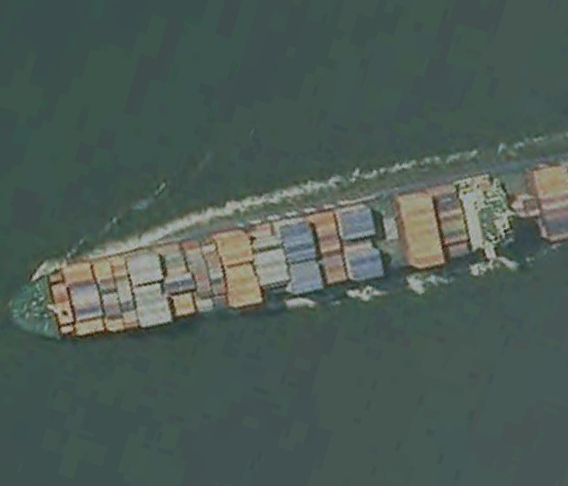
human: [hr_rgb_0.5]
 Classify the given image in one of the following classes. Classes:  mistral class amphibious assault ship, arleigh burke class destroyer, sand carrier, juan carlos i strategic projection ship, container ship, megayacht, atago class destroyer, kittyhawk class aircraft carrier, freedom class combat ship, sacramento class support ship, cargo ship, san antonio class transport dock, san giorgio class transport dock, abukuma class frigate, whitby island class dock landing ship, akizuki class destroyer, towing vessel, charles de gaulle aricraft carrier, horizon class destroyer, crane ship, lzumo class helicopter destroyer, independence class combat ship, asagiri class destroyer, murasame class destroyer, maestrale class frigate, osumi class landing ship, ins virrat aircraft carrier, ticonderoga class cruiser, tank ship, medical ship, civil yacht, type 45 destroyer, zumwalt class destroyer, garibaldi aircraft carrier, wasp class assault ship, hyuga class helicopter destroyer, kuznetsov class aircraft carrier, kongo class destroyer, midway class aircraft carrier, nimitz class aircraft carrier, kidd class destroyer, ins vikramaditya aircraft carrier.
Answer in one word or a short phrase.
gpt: Container ship